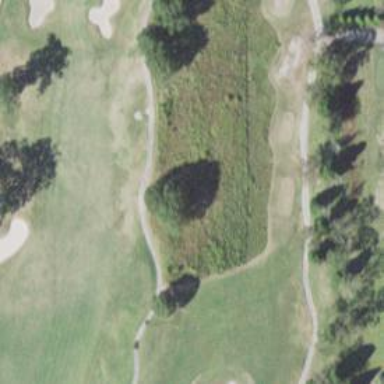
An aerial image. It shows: Path designated for golf carts.